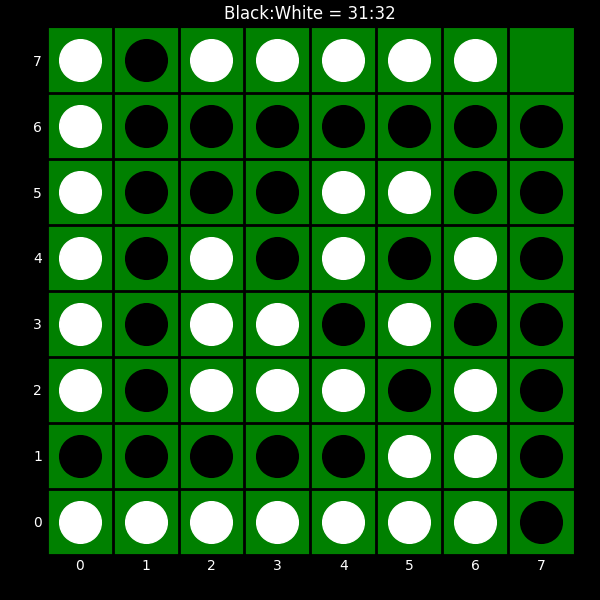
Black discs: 31
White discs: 32